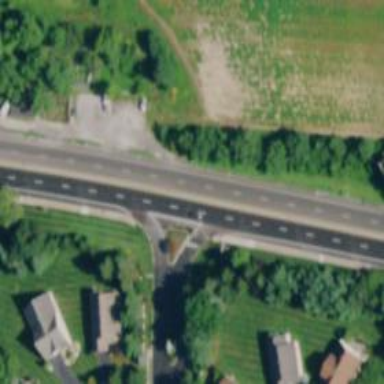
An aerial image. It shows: Trunk link highway.